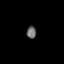
Tissue: prostate
Cell type: Myeloid cells
Senescence score: 0.3017
Nuclear area (px): 113
Mean DAPI intensity: 107.681